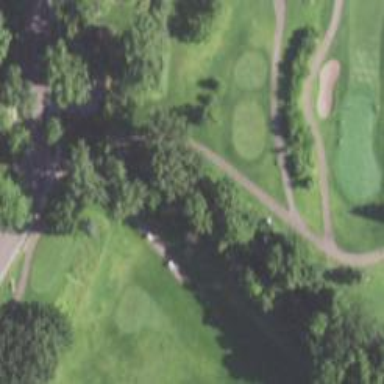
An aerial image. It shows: Golf cartpath that is also road path.